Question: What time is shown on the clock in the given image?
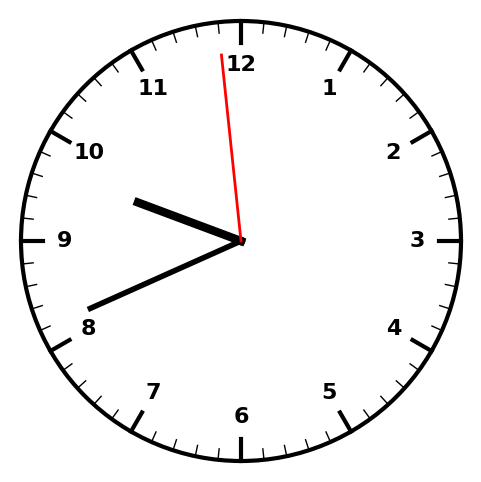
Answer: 09:40:59